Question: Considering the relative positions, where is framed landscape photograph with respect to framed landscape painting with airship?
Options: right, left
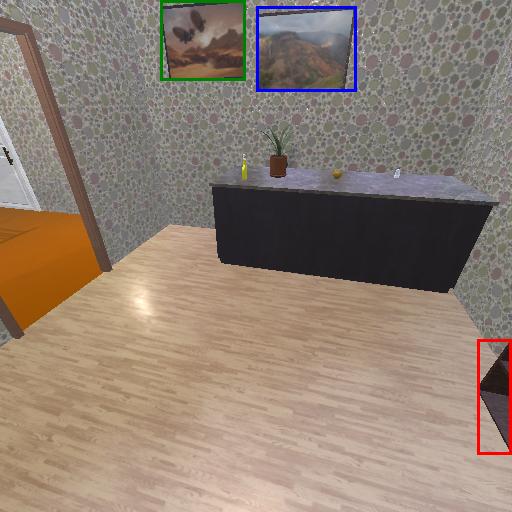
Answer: right